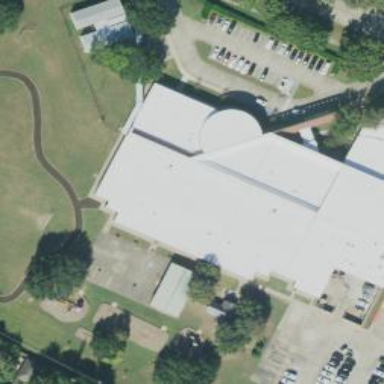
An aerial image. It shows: School.